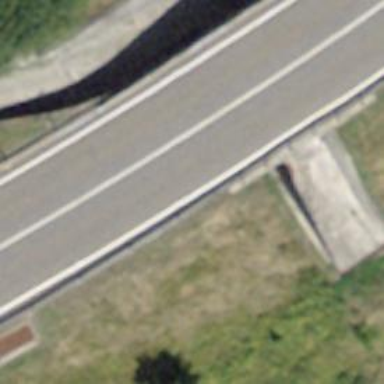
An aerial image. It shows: Asphalt road classified as trunk highway.